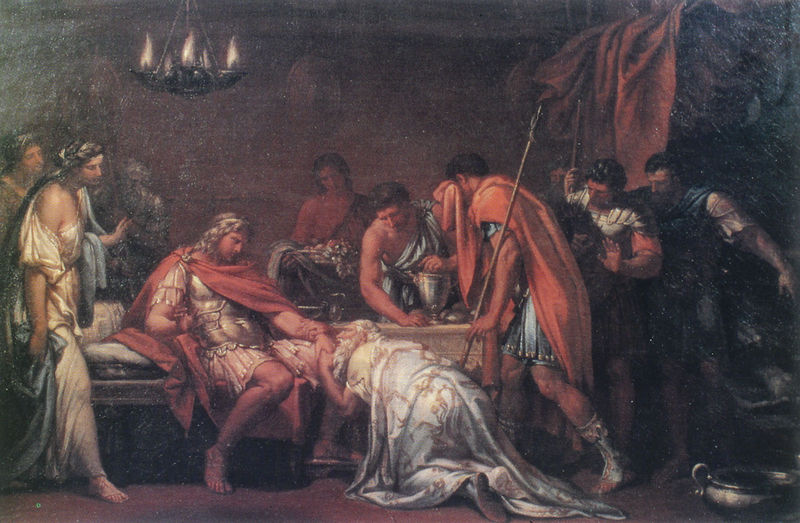
Titel: Priamos löst den Leichnam Hektors aus (Faksimile nach Gavin Hamilton)
Künstler: Domenico Cunego
Institution: London, Tate Gallery
Schlagwörter: gemälde, mann, umhang, frauen, menschen, braun, frau, lampe, männer, tisch, weiss, rot, malerei, alt, feier, diener, schüssel, wache, boden, amphore, italien, bank, saal, kaiser, könig, soldaten, kronleuchter, greis, knien, herrscher, ritter, rüstung, rom, römer, kerzenleuchter, antik, götter, toga, kniend, krieger, speer, sitzbank, bitte, kandelaber, cäsar, vergebung, gift, dienerschaft, gefäßt, rücstung